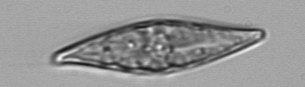
Label: Pleurosigma